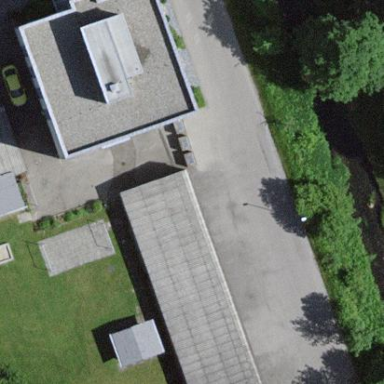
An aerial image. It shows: Group of garages.